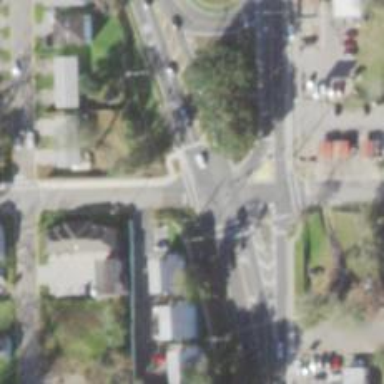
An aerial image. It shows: Marked crossing with lines on the road.